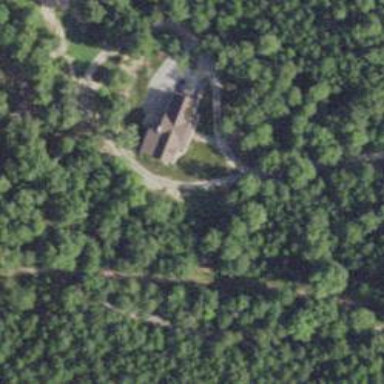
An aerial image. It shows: Driveway.